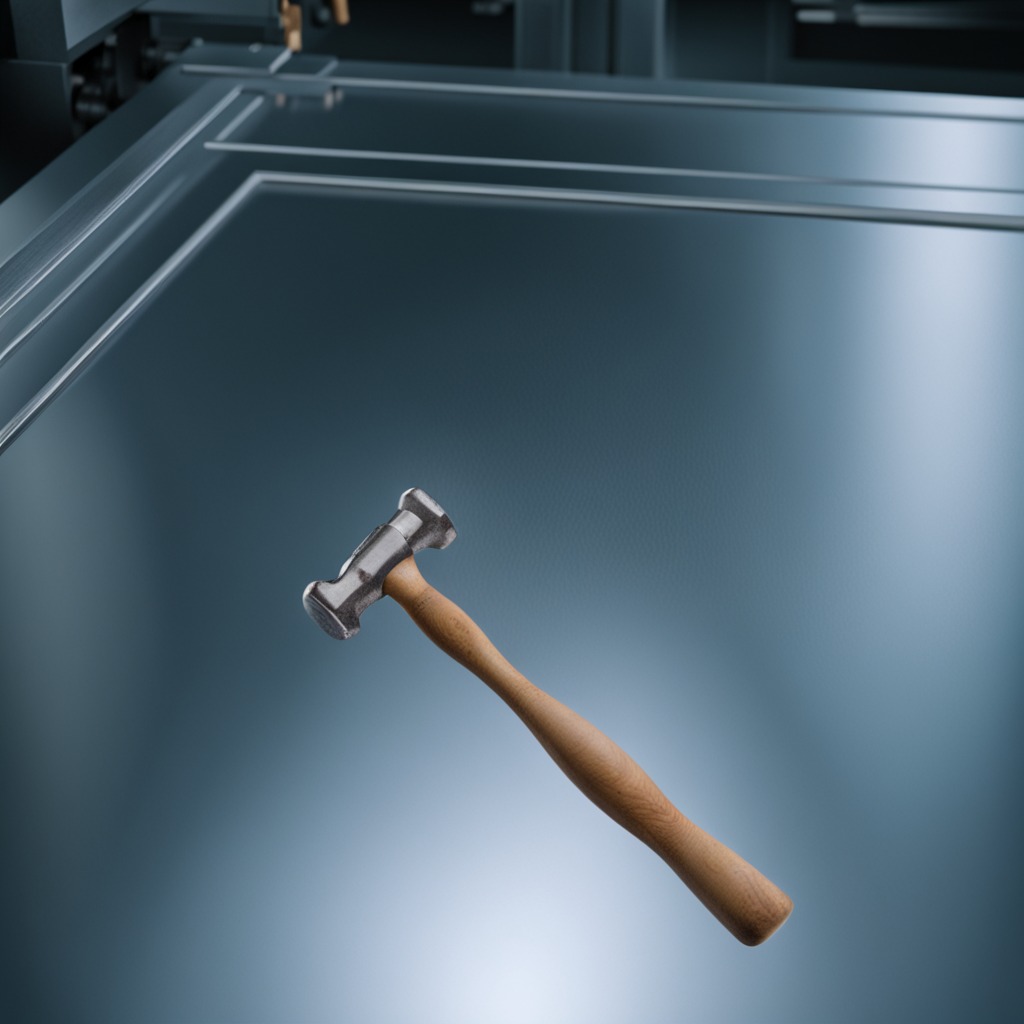
A hammer lies on the metal table.